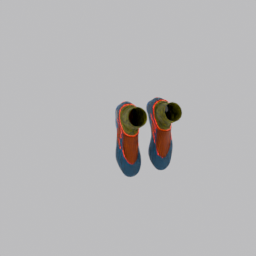
Label: people